Interaction volume radius: 10 \u00c5
Interaction volume height: 10 \u00c5
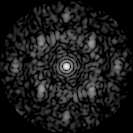
Disorder parameter: 0.5577